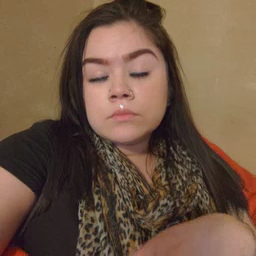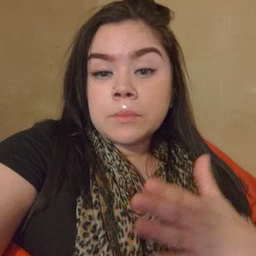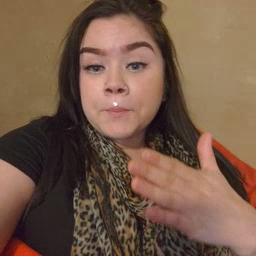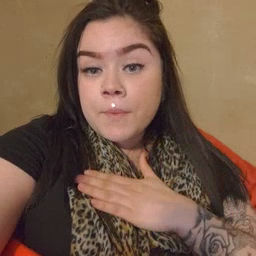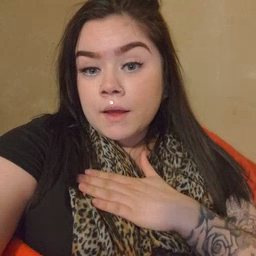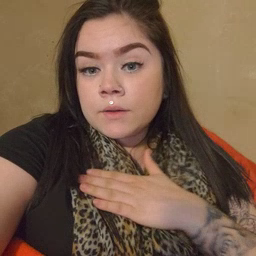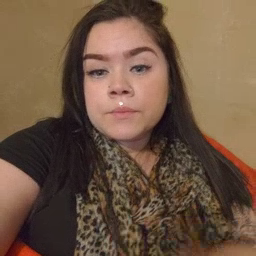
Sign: minemy